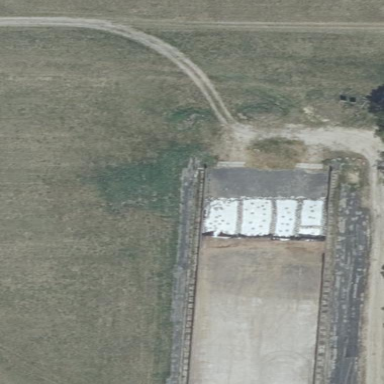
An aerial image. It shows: Bunker silo enclosed by concrete wall.